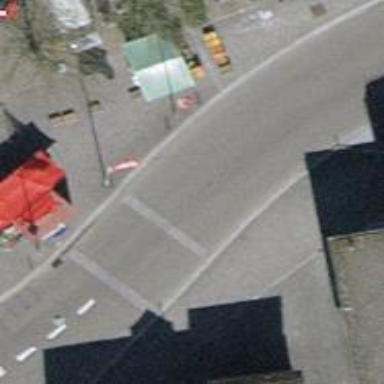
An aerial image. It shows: Asphalt footway with unmarked crossing and traffic-calming table.